Question: For CSV exports I ONLY want the data to show and NOTHING else
I have set these parameters in the jasperreports.properties file
'''
net.sf.jasperreports.export.csv.exclude.origin.band.1=pageHeader
net.sf.jasperreports.export.csv.exclude.origin.band.2=columnHeader
net.sf.jasperreports.export.csv.exclude.origin.band.3=columnFooter
net.sf.jasperreports.export.csv.exclude.origin.band.4=pageFooter
net.sf.jasperreports.export.csv.exclude.origin.band.5=summary
'''
But some of the header and footer is still showing.
In the Image below the Green Box is what I want to show when exporting to CSV and NOTHING more, but the Red boxes (Subreports) still show.
The other info in the Page and Column header (Not in red or green boxes) are excluded like I want

So to sum it all up how do I get ONLY the detail line to show by hiding specific sub-reports when exporting to CSV ?
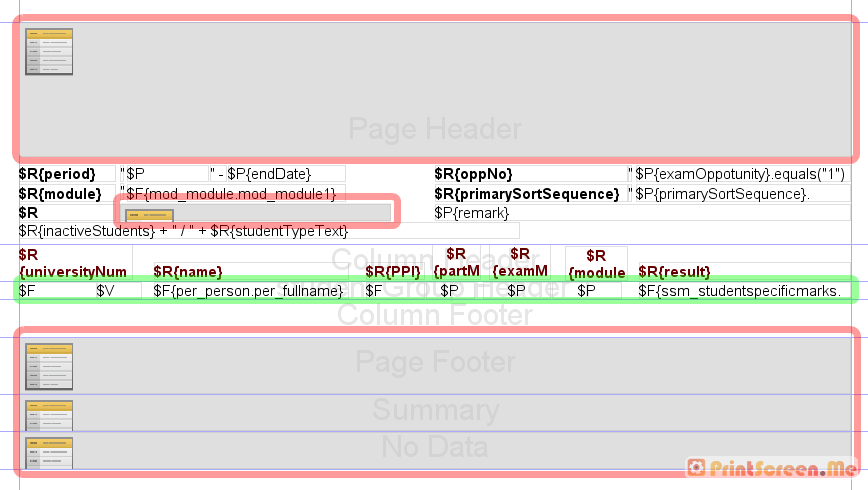
Answer: Use code like this in your .jrxml file
'''
<!-- Hides the Header Subreport when exporting to CSV -->
<property name="net.sf.jasperreports.export.csv.exclude.origin.band.1" value="pageHeader"/>
<property name="net.sf.jasperreports.export.csv.exclude.origin.report.1" value="HeaderPortrait"/>
<!-- Hides all fields in pageHeader except subreports when exporting to CSV -->
<property name="net.sf.jasperreports.export.csv.exclude.origin.band.2" value="pageHeader"/>
<!-- Hides the Footer Subreport when exporting to CSV -->
<property name="net.sf.jasperreports.export.csv.exclude.origin.band.3" value="pageFooter"/>
<property name="net.sf.jasperreports.export.csv.exclude.origin.report.3" value="FooterPortrait"/>
<!-- Hides the saerbi017sub001 Subreport when exporting to CSV -->
<property name="net.sf.jasperreports.export.csv.exclude.origin.band.4" value="pageHeader"/>
<property name="net.sf.jasperreports.export.csv.exclude.origin.band.4" value="noData"/>
<property name="net.sf.jasperreports.export.csv.exclude.origin.report.4" value="saerbi017sub001"/>
<!-- Stops fields in columnHeader to display more than once when exporting to CSV -->
<property name="net.sf.jasperreports.export.csv.exclude.origin.keep.first.band.5" value="columnHeader"/>
<!-- Hides the Summary Subreport when exporting to CSV -->
<property name="net.sf.jasperreports.export.csv.exclude.origin.band.6" value="summary"/>
<property name="net.sf.jasperreports.export.csv.exclude.origin.report.6" value="Summary"/>
'''